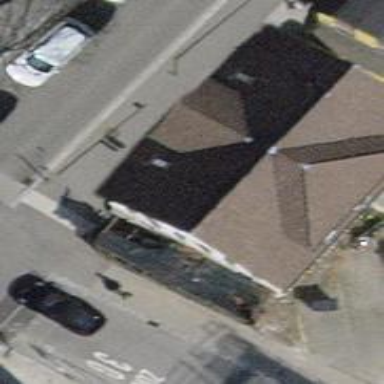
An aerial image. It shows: Restaurant.